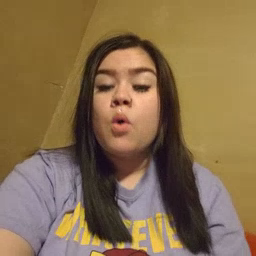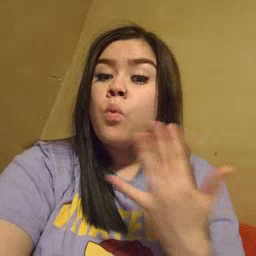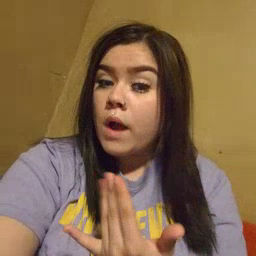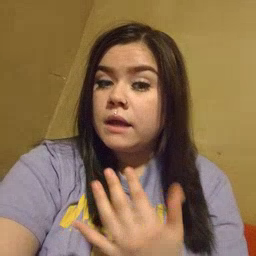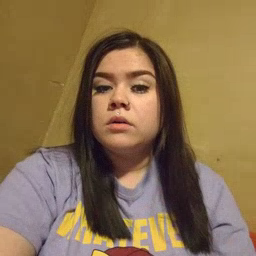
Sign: wait